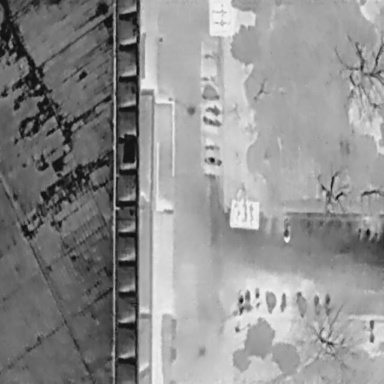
There are 15 Bicycles in the infrared image.